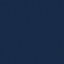
Land use / land cover: SeaLake